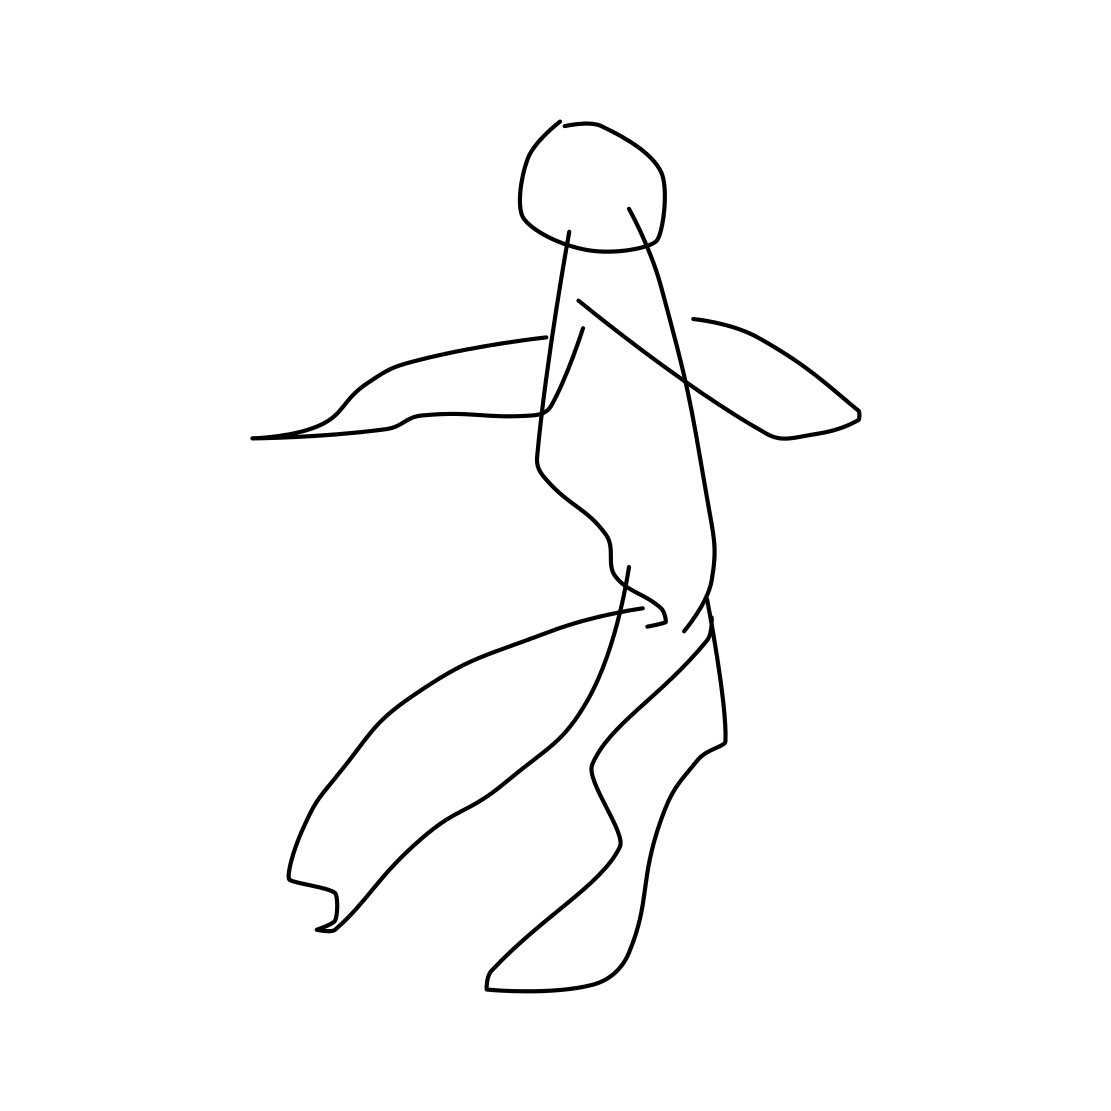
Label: person walking